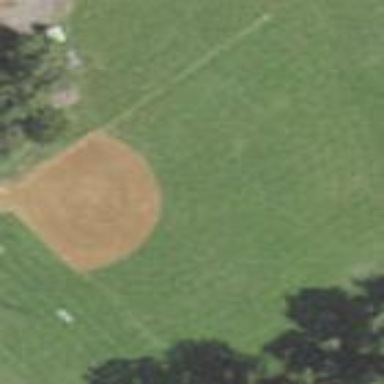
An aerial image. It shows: Baseball pitch for leisure and sports activities.